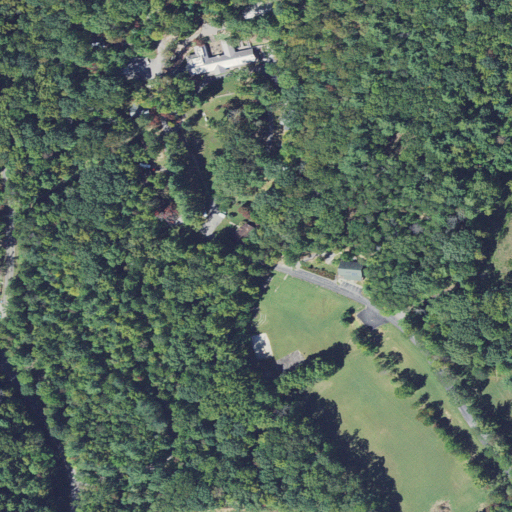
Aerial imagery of valley in North Carolina named Craig Cove containing deciduous forest, open development, mixed forest, pasture, low intensity development, medium intensity development, and grassland